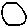
Label: circle